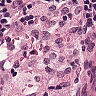
Metastatic tissue present: no